Question: When I navigate to C:\WINDOWS\Microsoft.NET\Framework2.0.50727\Temporary ASP.NET Files\myfirstproject'aebd2
0e764e2ssembly\dl3 in Windows explorer, there are 108 folders with 8 character hexadecimal names. Explorer won't sort this folder by name (or value ). What gives?

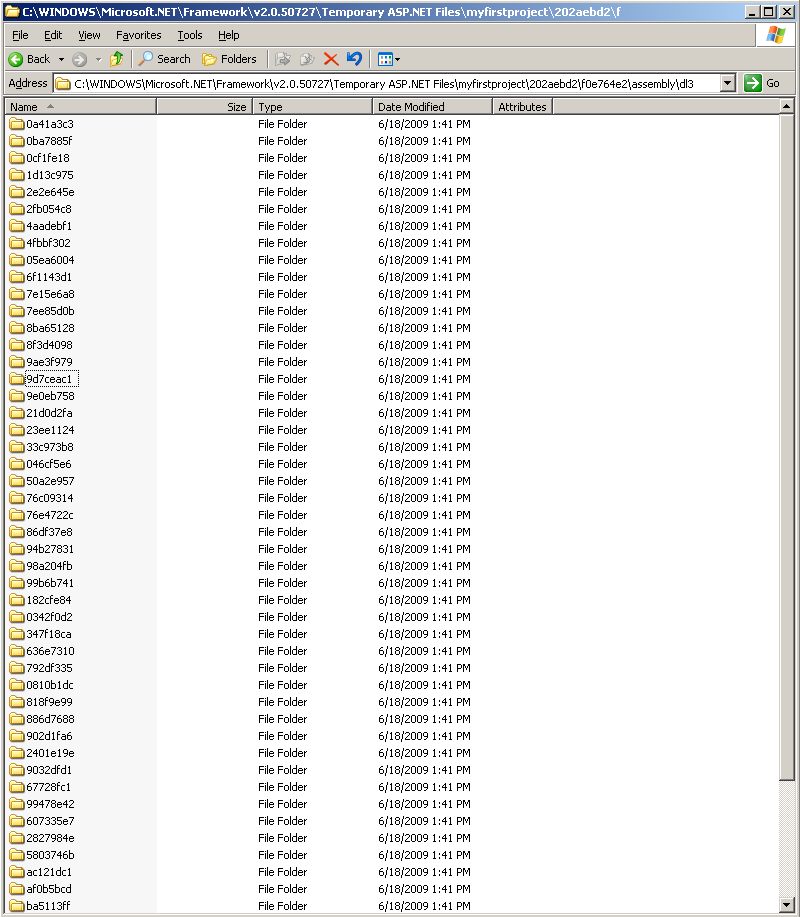
Answer: It sorting them by name. Unfortunately, it's using a <URL> which includes numbers. This means that '99b6...' sorts before '182c...', because '99 < 182'.